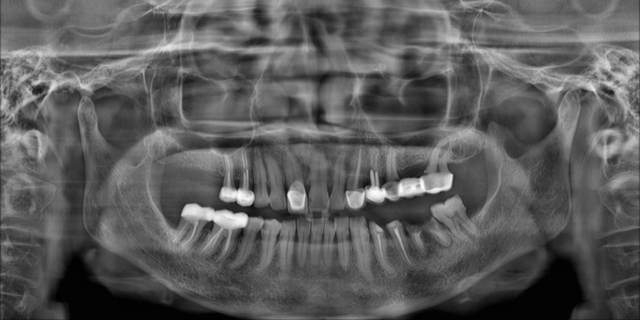
adult